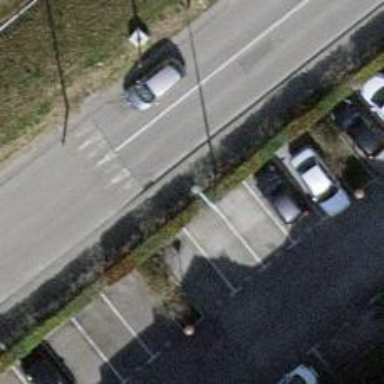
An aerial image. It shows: Support pole.